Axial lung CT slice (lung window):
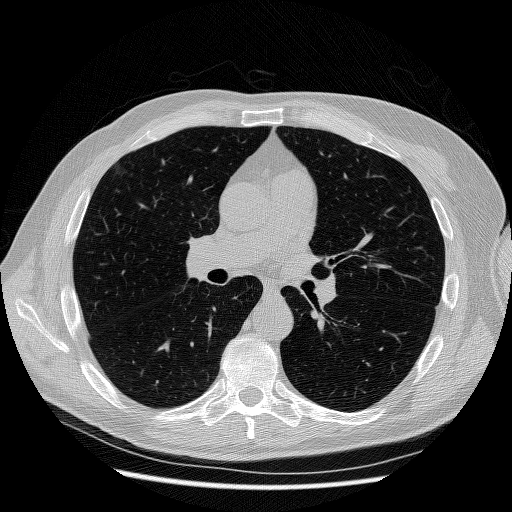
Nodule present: no